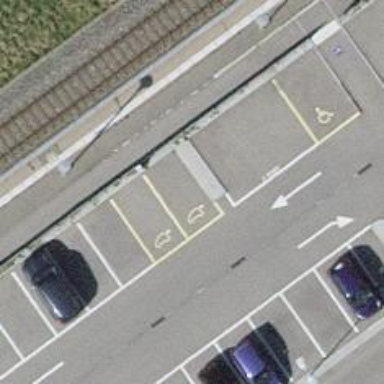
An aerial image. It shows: Charging station.